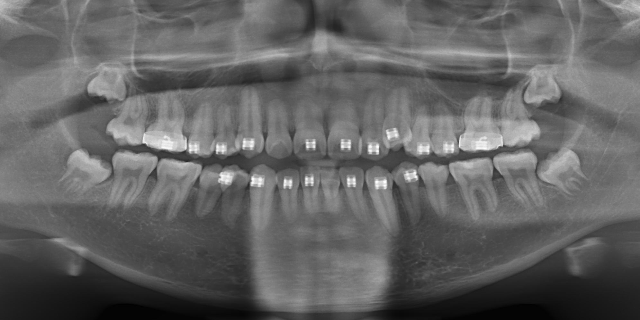
adult